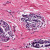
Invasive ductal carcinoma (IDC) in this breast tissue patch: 0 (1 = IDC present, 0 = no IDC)